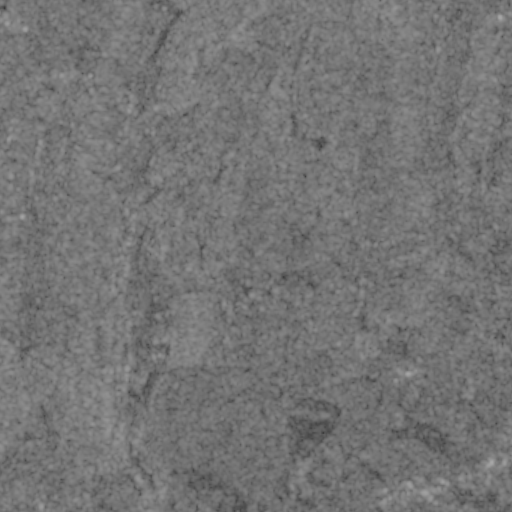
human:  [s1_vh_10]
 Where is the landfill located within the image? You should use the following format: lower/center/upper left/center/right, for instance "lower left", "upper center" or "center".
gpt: The landfill is located in the lower left of the image.
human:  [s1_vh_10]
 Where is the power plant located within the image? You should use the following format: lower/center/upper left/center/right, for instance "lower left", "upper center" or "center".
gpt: There is no power plant in the image.

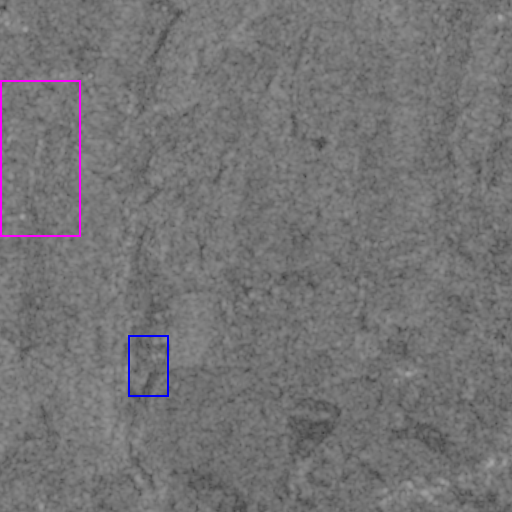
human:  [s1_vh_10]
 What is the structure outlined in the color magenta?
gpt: The structure outlined in magenta is a crop field.
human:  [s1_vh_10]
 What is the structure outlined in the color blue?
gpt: The structure outlined in blue is a landfill.
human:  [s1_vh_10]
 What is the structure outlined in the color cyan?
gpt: There is no cyan outline.